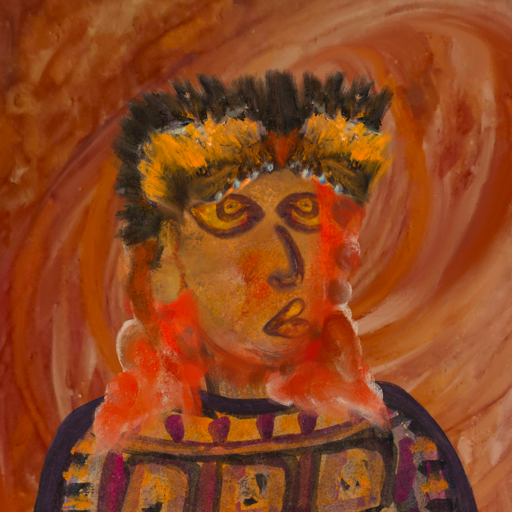
Background: Pious_Lady, Head And Neck Side: Pipe, Face Side: Comrade, Bust: Doll, Hair Side: Rupkatha, Head Accessory: Gypsy_Queen, Second Necklace: Blank, Necklace: Blank, Baby: Blank